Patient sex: F
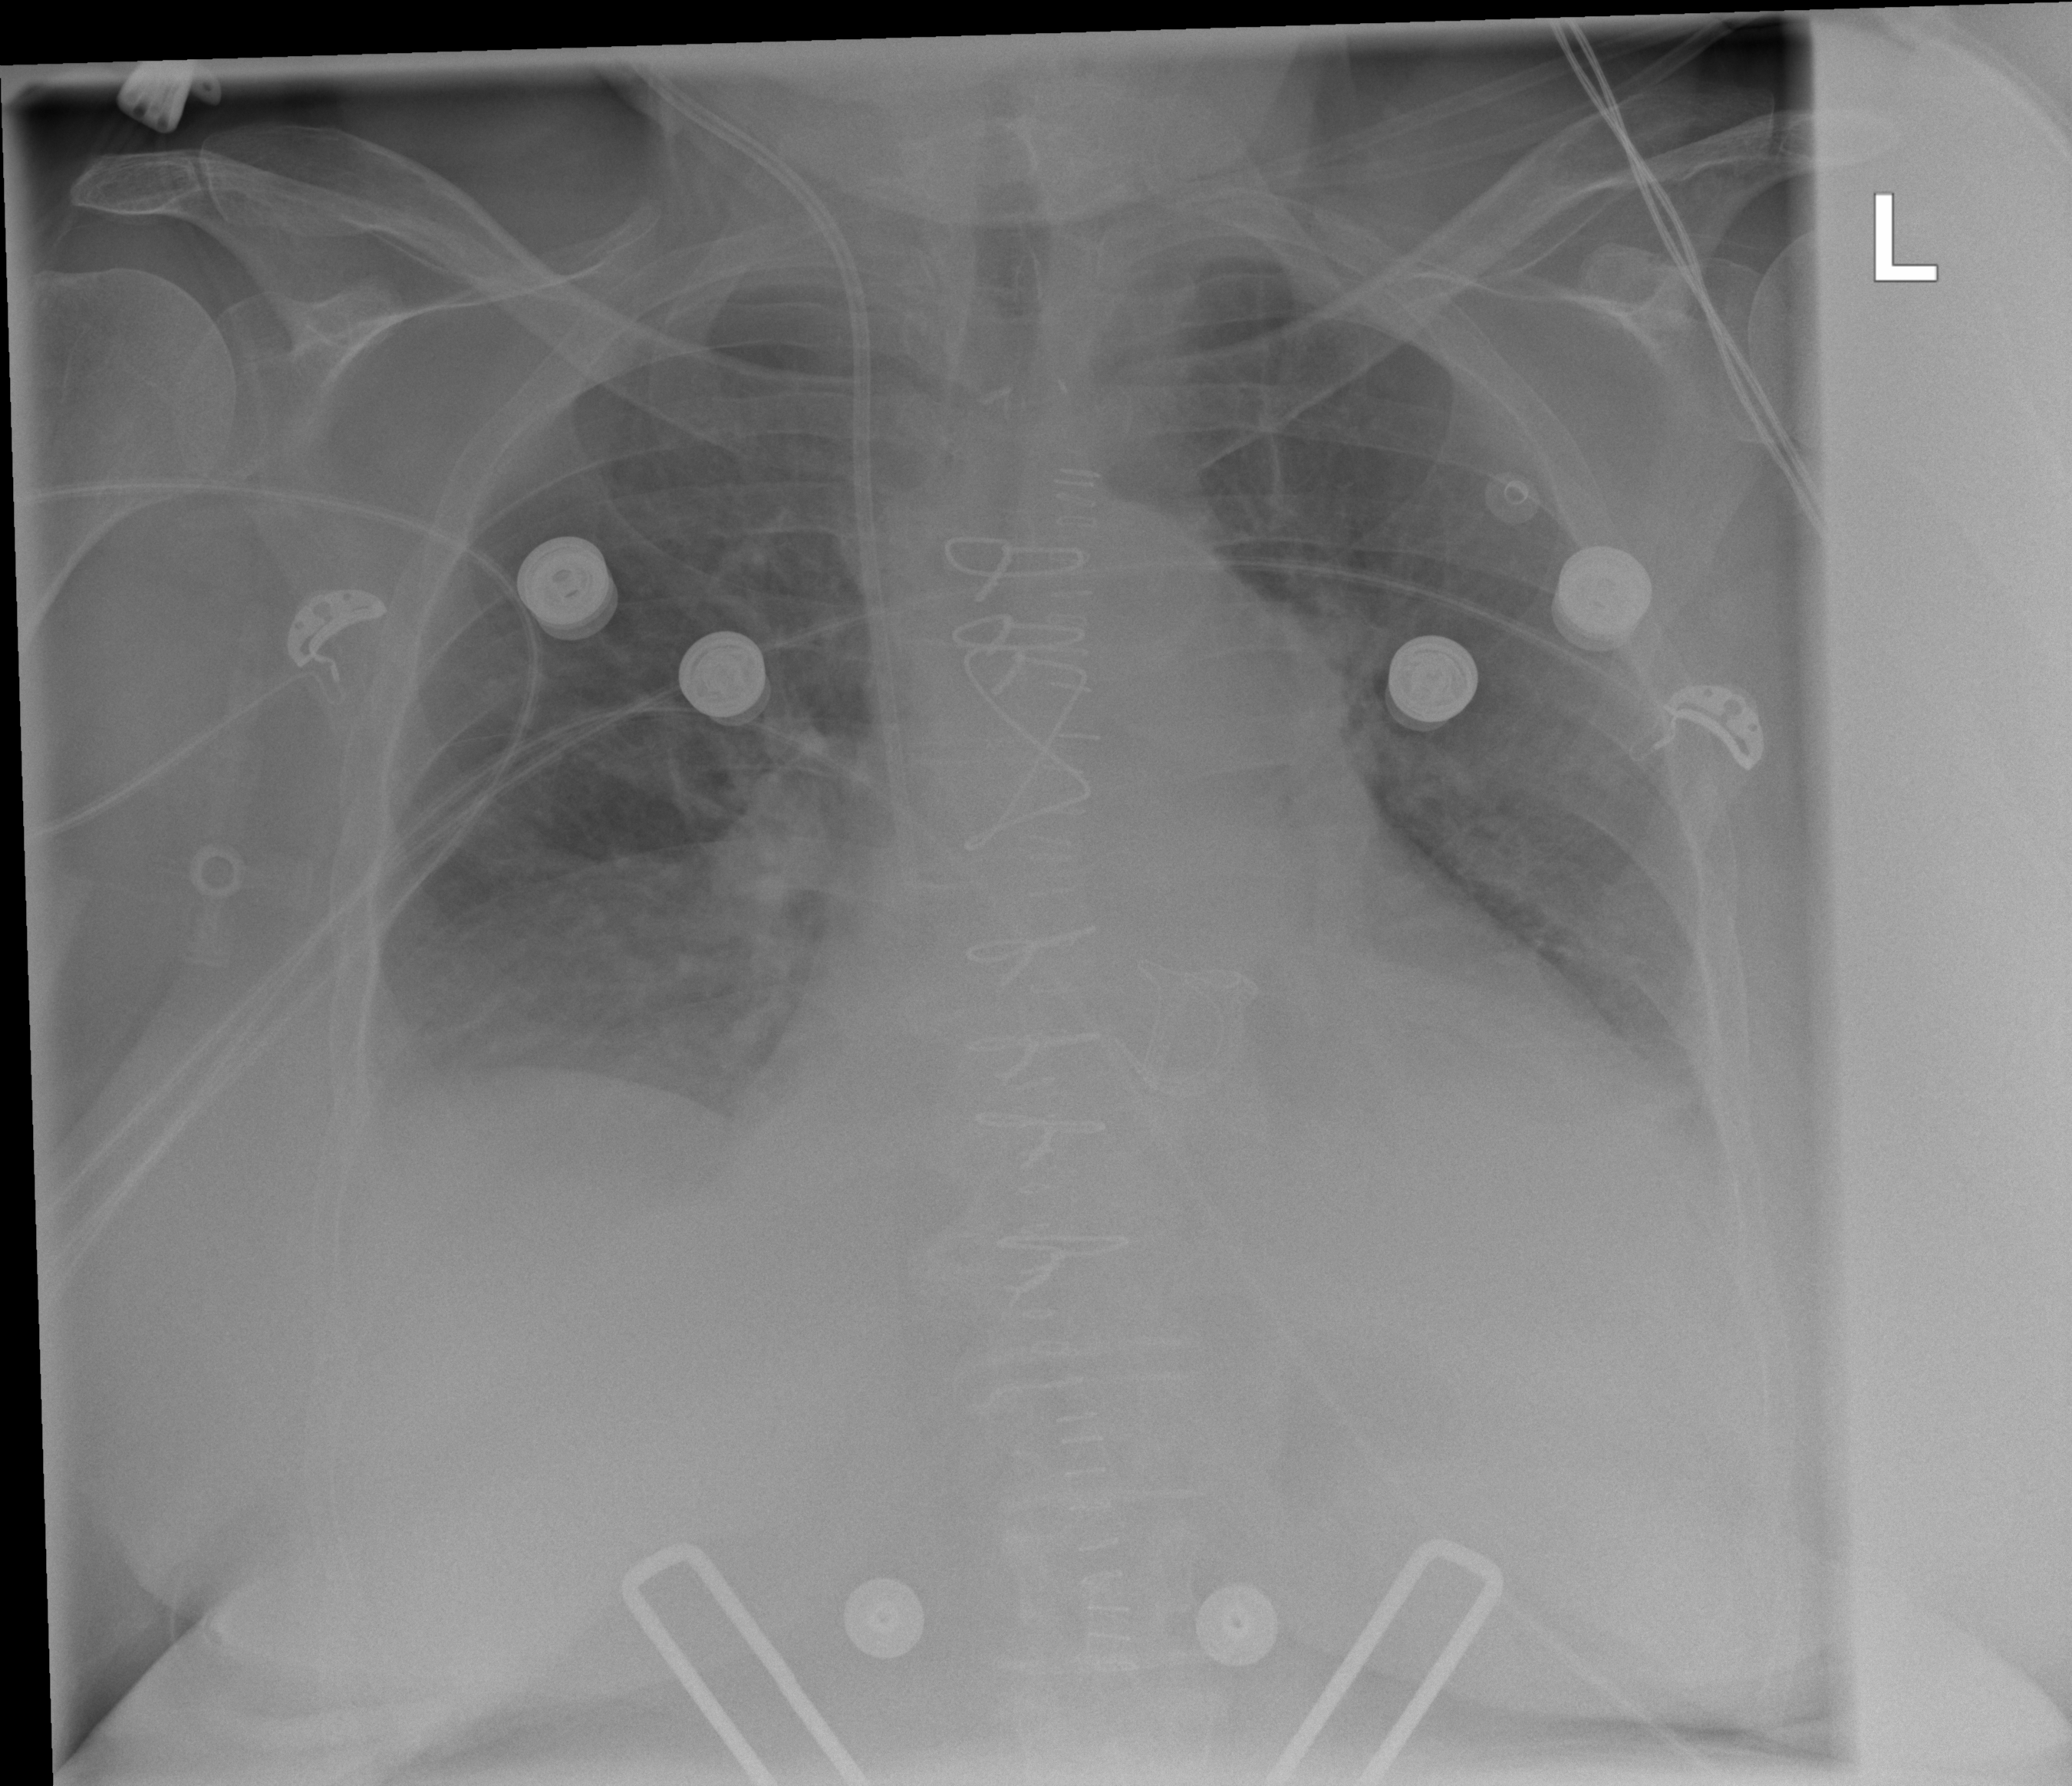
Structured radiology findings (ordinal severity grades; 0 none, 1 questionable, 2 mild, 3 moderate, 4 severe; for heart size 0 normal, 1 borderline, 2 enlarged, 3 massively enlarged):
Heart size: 2
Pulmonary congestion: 0
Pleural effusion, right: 2
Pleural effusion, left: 2
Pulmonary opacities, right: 2
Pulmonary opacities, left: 0
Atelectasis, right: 2
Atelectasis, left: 2